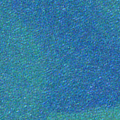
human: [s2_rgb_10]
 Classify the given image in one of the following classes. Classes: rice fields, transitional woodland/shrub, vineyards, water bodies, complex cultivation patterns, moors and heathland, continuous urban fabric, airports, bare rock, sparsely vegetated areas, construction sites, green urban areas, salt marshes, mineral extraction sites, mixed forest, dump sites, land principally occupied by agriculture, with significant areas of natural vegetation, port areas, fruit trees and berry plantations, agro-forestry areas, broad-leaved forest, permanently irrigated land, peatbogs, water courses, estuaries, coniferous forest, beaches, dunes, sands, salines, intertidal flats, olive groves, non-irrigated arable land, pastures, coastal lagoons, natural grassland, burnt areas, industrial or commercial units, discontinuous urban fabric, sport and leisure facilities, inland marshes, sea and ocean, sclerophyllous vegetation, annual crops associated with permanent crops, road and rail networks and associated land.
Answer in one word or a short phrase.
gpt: sea and ocean